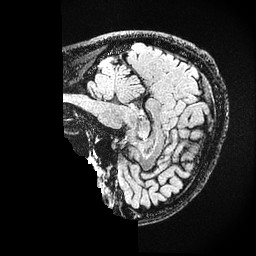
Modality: FLAIR
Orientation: sagittal
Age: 37
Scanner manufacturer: ge
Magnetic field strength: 3 T
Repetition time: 4.802 s
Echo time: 0.1172 s